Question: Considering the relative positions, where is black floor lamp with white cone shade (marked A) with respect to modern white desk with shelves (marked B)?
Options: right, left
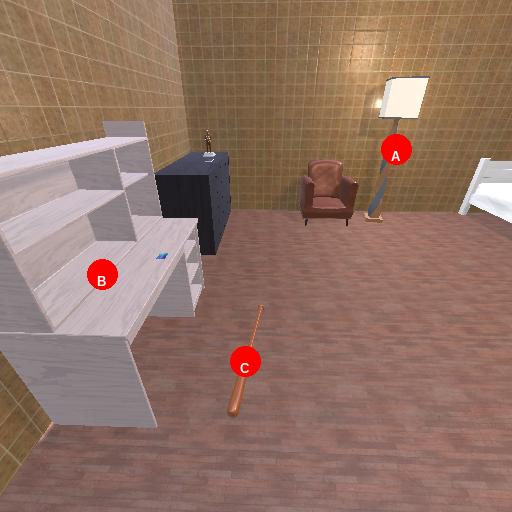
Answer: right